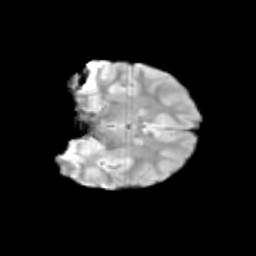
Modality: T2w
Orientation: coronal
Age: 11
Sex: female
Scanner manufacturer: siemens
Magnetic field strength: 3 T
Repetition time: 3.8 s
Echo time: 0.07 s